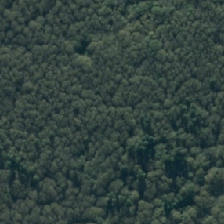
Land cover: deciduous_hardwood